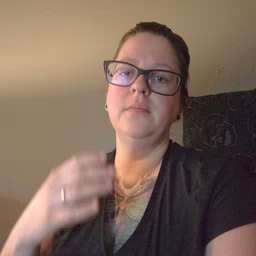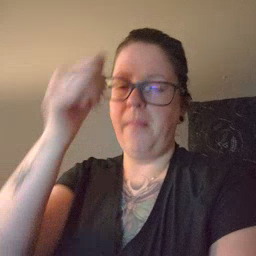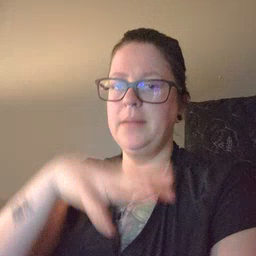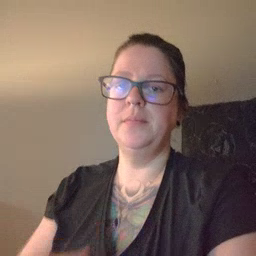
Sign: man